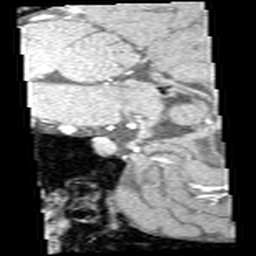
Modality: angio
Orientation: sagittal
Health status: ill
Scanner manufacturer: siemens
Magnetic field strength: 3 T
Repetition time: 0.023 s
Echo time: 0.0042 s